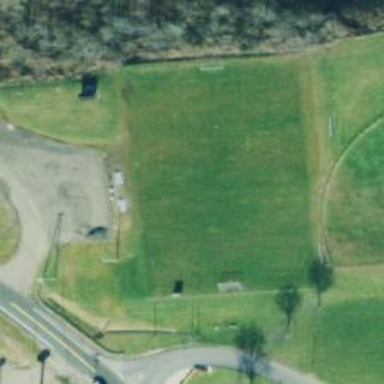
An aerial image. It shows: Soccer pitch for outdoor sports and leisure activities.